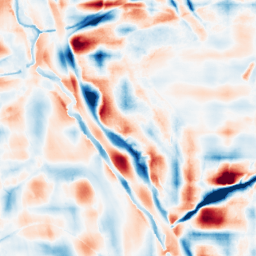
Category: wavelet
Decomposition family: wavelet_reverse_biorthogonal
Decomposition parameters: wavelet: rbio5.5
level: 5
Upsampling method: sinc_hamming
Upsampling parameters: scale: 2
kernel_size: 4
Upsampling scale: 2